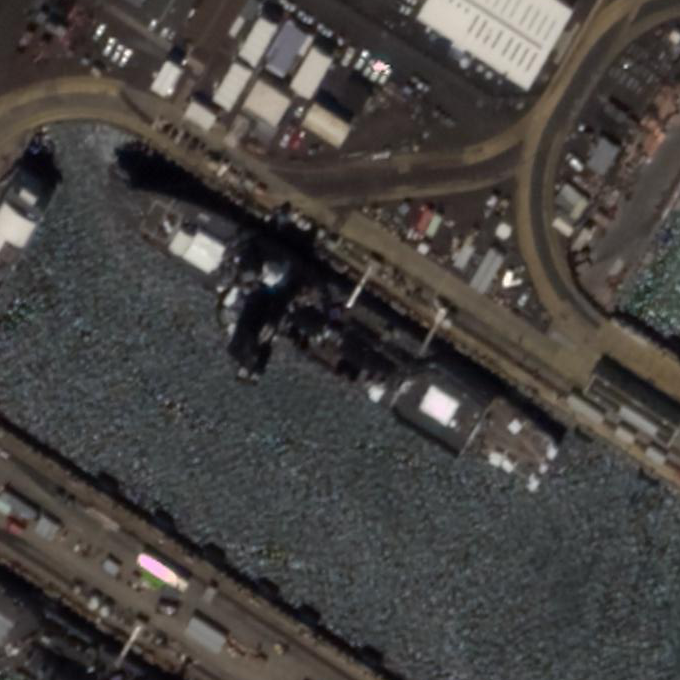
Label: destroyer